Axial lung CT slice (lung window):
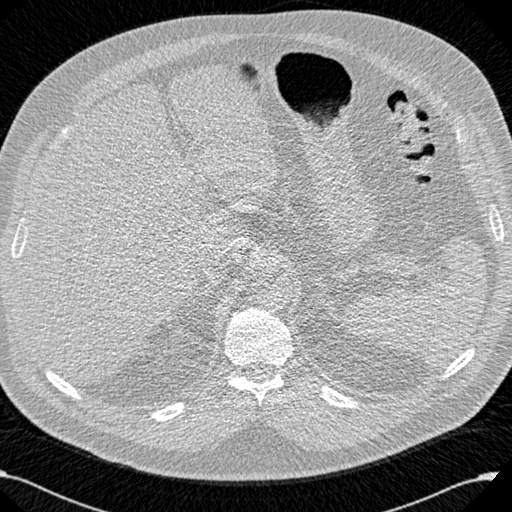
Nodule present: no